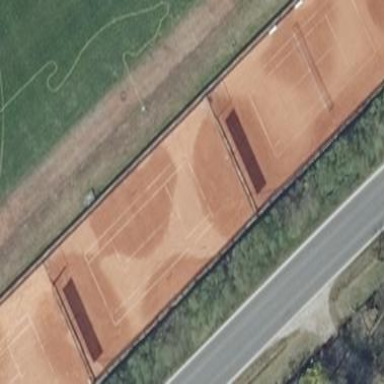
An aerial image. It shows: Tennis court in leisure pitch.